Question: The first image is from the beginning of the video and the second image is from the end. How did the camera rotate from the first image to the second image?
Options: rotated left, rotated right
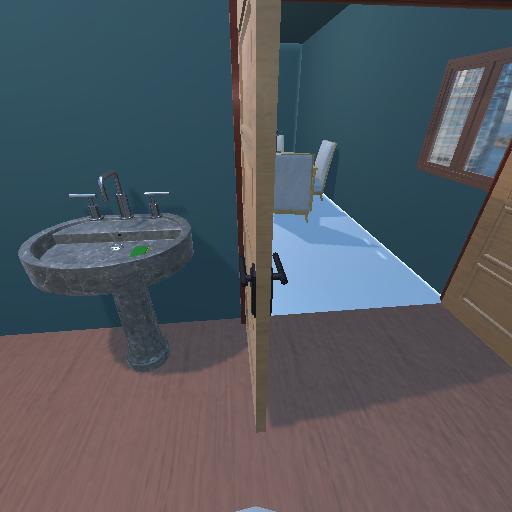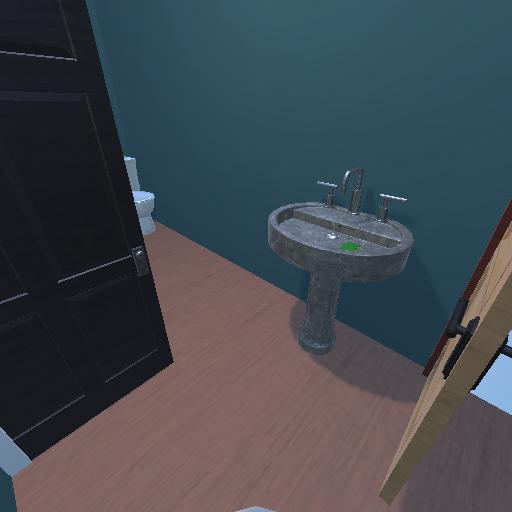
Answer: rotated left